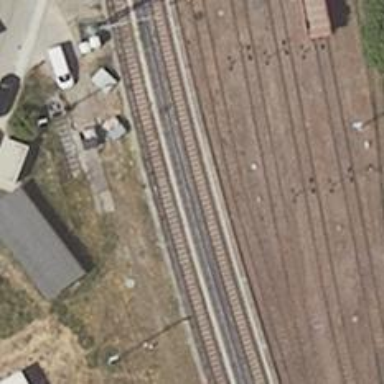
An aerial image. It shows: Railway yard in service.